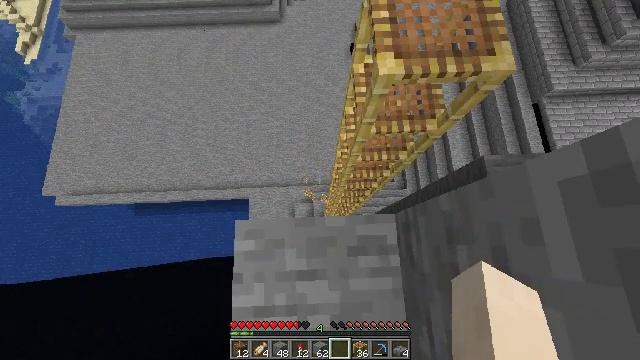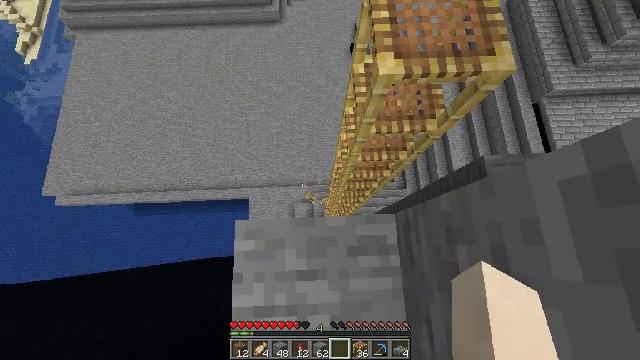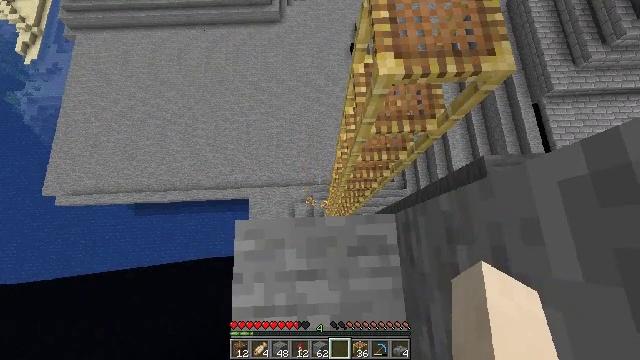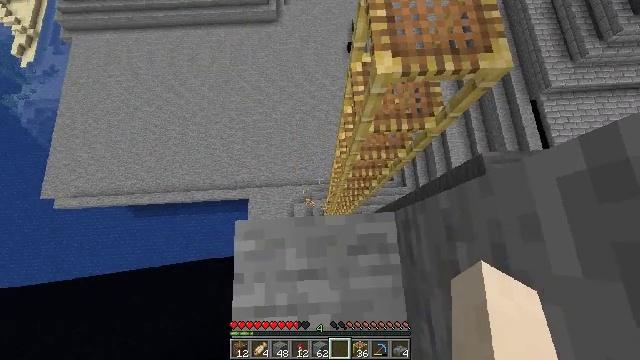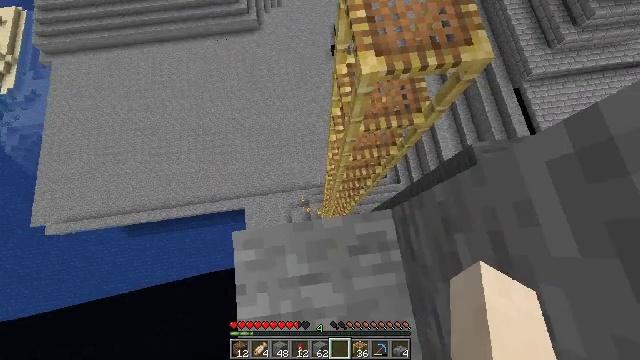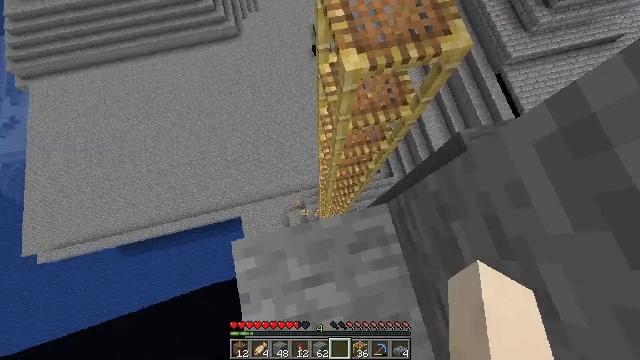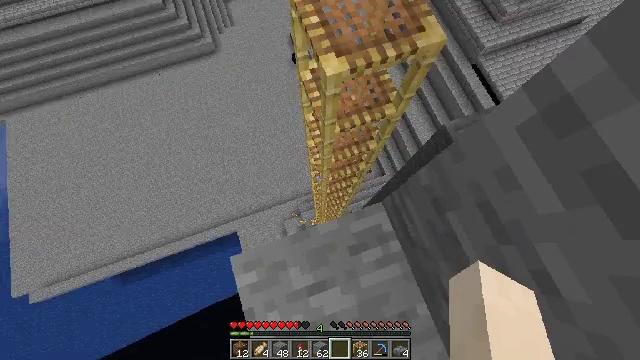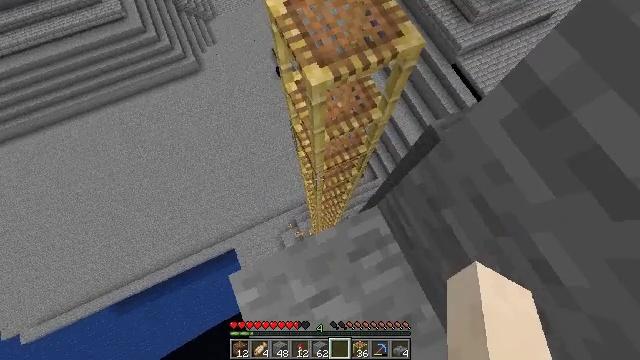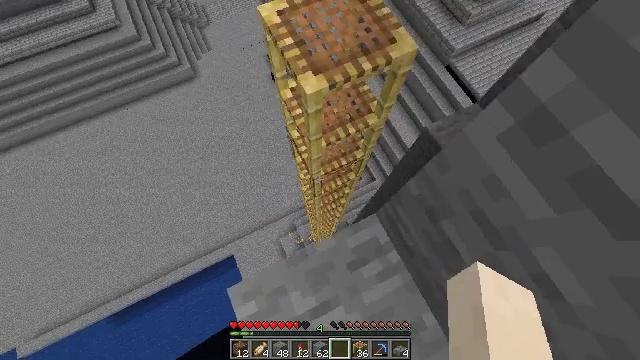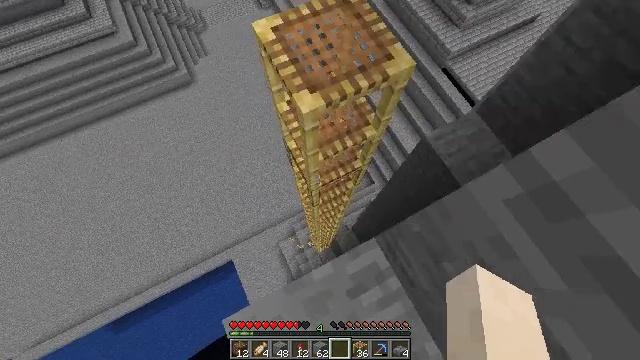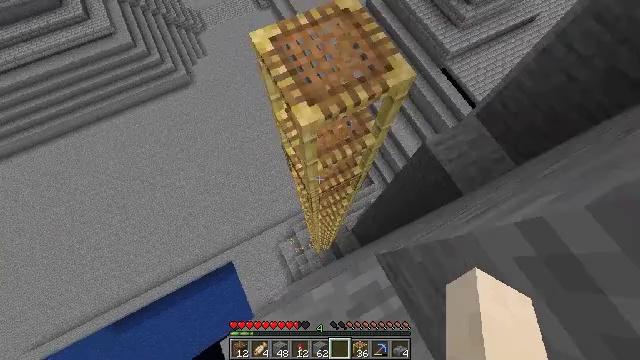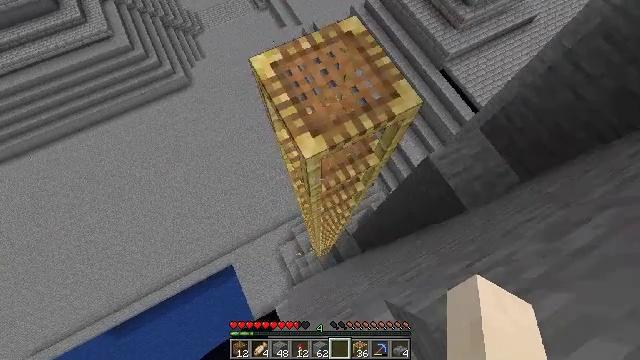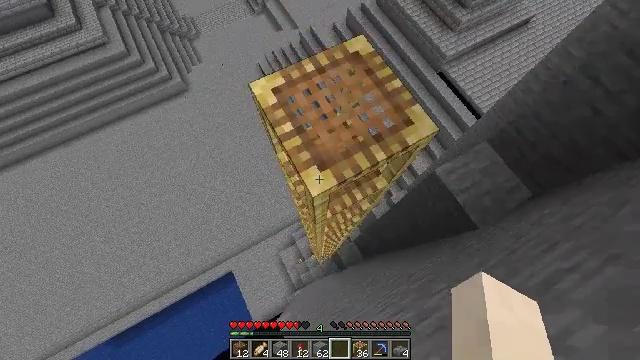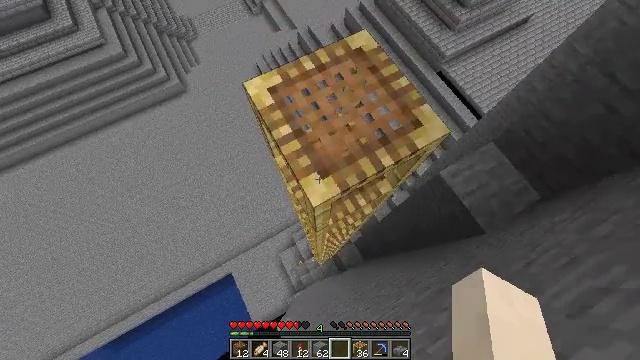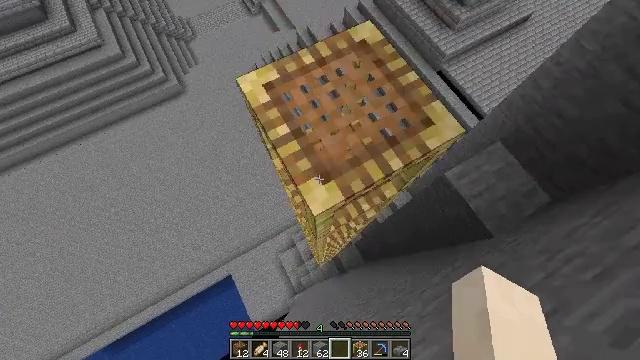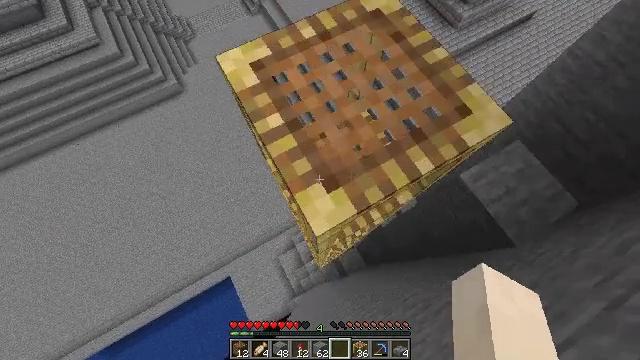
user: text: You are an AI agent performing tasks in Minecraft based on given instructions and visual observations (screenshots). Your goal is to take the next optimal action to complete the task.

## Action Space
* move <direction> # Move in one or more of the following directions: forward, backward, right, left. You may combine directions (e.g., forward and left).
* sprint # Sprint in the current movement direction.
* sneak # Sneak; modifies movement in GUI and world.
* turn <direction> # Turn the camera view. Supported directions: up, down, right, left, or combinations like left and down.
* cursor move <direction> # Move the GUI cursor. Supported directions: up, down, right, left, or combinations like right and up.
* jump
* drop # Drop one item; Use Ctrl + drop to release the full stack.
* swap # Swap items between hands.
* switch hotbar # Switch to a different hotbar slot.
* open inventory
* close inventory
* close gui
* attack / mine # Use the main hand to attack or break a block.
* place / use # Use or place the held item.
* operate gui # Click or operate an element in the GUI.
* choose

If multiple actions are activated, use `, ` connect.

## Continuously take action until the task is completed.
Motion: motion action
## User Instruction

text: Break the scaffolding for reuse.
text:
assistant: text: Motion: no_op
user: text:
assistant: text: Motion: no_op
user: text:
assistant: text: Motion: no_op
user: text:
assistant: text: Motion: turn right
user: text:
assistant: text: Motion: turn right
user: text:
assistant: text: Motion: turn right and up
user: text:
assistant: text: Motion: turn right and up
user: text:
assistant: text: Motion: move forward, turn right
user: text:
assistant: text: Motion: move forward
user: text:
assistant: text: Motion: move forward
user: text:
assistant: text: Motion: move forward
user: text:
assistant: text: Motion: move forward
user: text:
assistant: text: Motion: move forward
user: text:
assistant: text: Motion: move forward
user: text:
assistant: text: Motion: no_op
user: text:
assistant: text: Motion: no_op
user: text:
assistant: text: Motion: no_op
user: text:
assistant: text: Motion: no_op
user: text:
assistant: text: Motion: no_op
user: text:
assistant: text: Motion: no_op
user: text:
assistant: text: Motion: no_op
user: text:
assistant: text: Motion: sneak
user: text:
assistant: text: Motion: sneak
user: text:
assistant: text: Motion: sneak
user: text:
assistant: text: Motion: sneak
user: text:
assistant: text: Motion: sneak
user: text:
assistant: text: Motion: sneak
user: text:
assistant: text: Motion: sneak
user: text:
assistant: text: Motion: sneak
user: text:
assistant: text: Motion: sneak